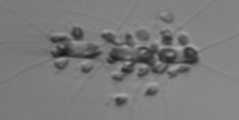
Label: Chaetoceros_didymus_TAG_external_flagellate